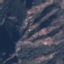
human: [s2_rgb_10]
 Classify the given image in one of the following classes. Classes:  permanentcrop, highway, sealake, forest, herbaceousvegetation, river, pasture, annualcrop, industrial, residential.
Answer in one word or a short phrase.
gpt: HerbaceousVegetation